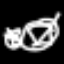
Label: square